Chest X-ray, PA view. Patient: 29 years old, sex F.
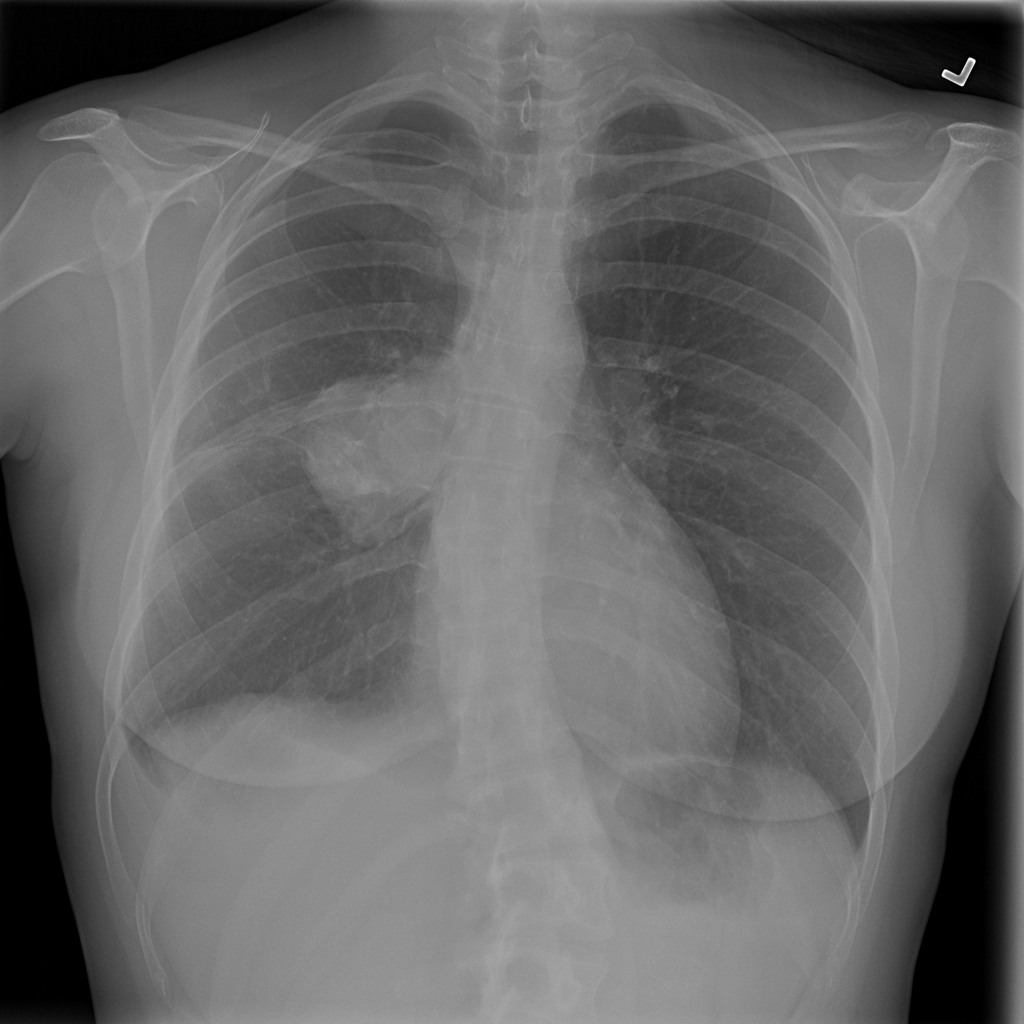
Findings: Fibrosis, Mass, Pneumothorax